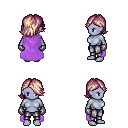
a pixel art fantasy rpg character, female body template, dark elf, purple skin, lavender cape, metal pants, white blonde swoop hairstyle, metal gloves, four views (front, back, left, right), 2x2 character sprite sheet, small pixel art, hard edges, no anti-aliasing